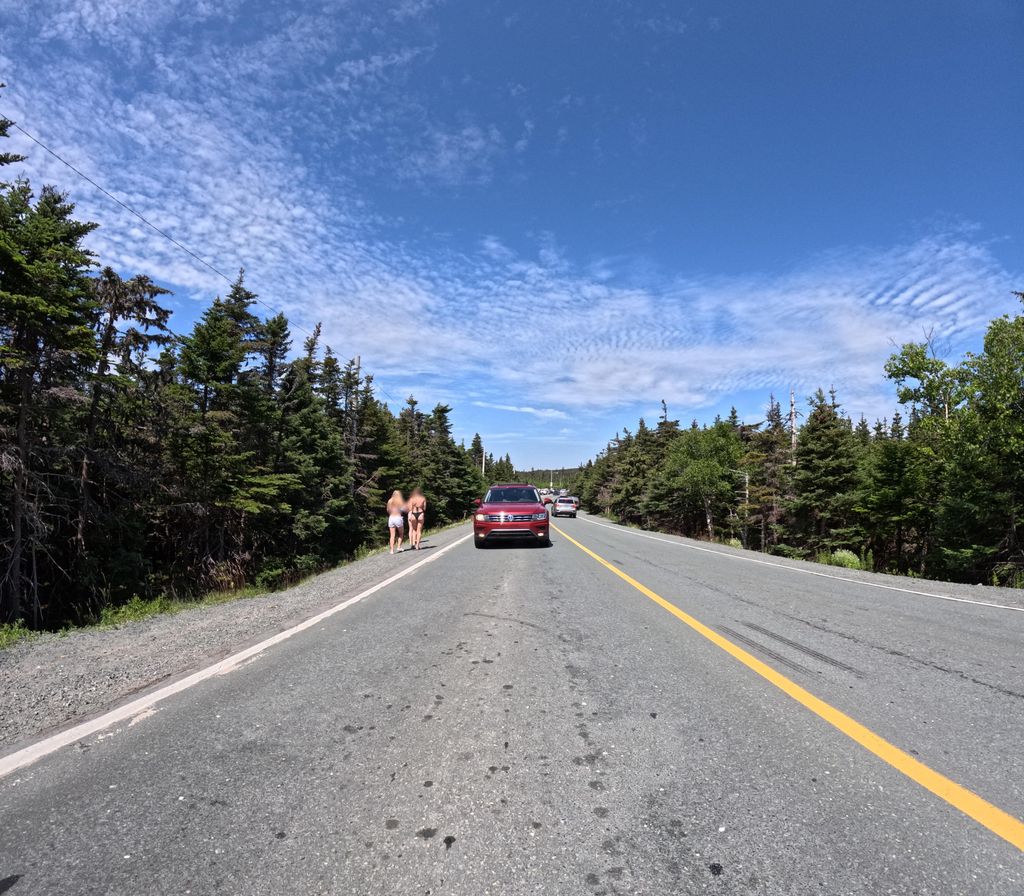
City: st_johns